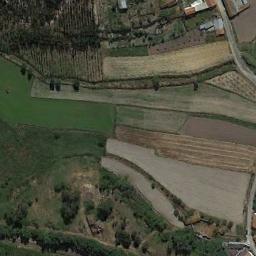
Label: terrace